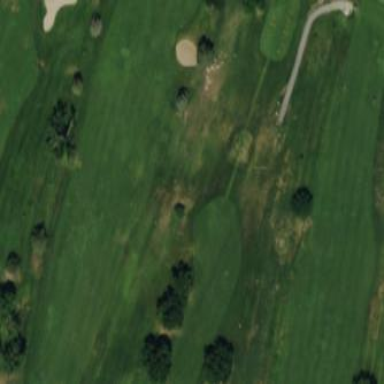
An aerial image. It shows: Mown grass fairway on recreation ground used for golf.